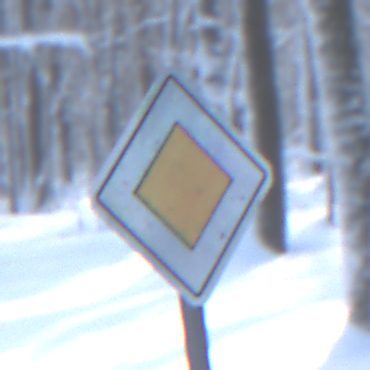
Verkehrszeichen: Vorfahrtsstrasse
Umgebung: Outdoor, Nature
Tageszeit: MorningAfternoon
Wetter: Clear
Licht: Natural
Jahreszeit: Winter
Kontrast: LowContrast